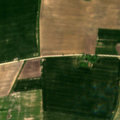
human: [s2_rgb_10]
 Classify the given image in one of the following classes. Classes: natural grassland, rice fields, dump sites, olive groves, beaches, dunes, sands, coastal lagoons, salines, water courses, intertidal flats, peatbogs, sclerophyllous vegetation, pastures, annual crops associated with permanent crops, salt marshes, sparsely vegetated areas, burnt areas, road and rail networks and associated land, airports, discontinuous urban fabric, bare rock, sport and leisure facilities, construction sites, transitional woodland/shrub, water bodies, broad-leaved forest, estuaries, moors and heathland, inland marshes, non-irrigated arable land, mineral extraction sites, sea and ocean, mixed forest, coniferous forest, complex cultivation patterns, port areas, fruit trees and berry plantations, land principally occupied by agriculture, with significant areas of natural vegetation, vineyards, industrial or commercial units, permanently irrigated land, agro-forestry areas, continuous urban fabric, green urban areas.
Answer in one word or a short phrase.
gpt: non-irrigated arable land